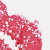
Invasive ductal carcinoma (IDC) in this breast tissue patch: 0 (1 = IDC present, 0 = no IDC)